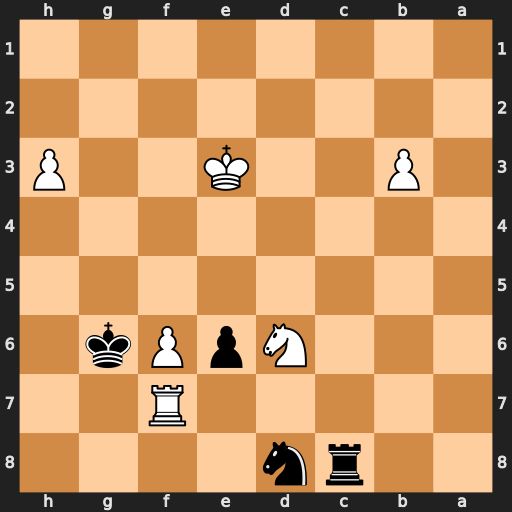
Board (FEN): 2rn4/5R2/3NpPk1/8/8/1P2K2P/8/8
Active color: b
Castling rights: -
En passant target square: -
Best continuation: Rc3+ Kd4 Nxf7